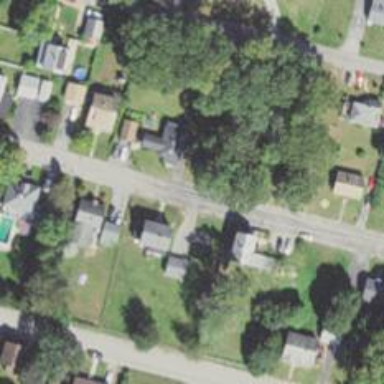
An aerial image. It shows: Residential driveway serving as service road.